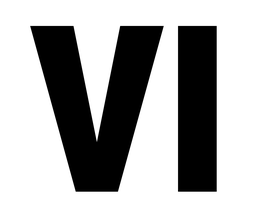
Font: Roboto_Condensed_Black